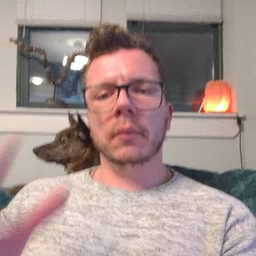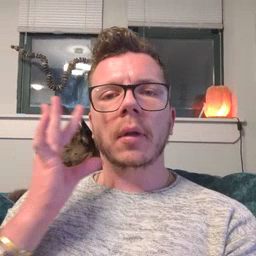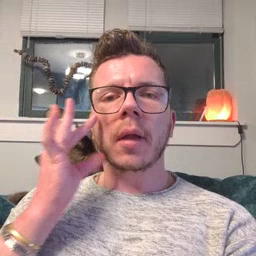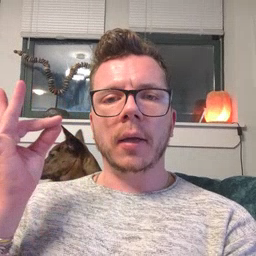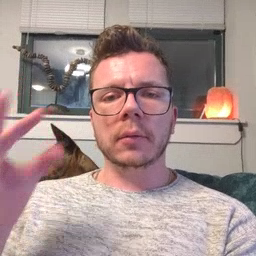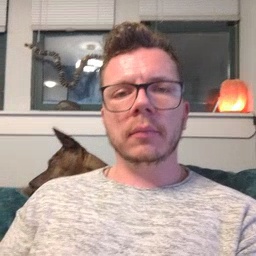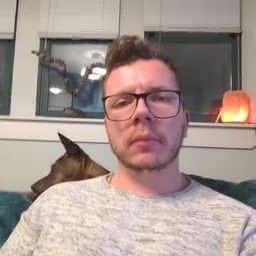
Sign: cat